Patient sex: F
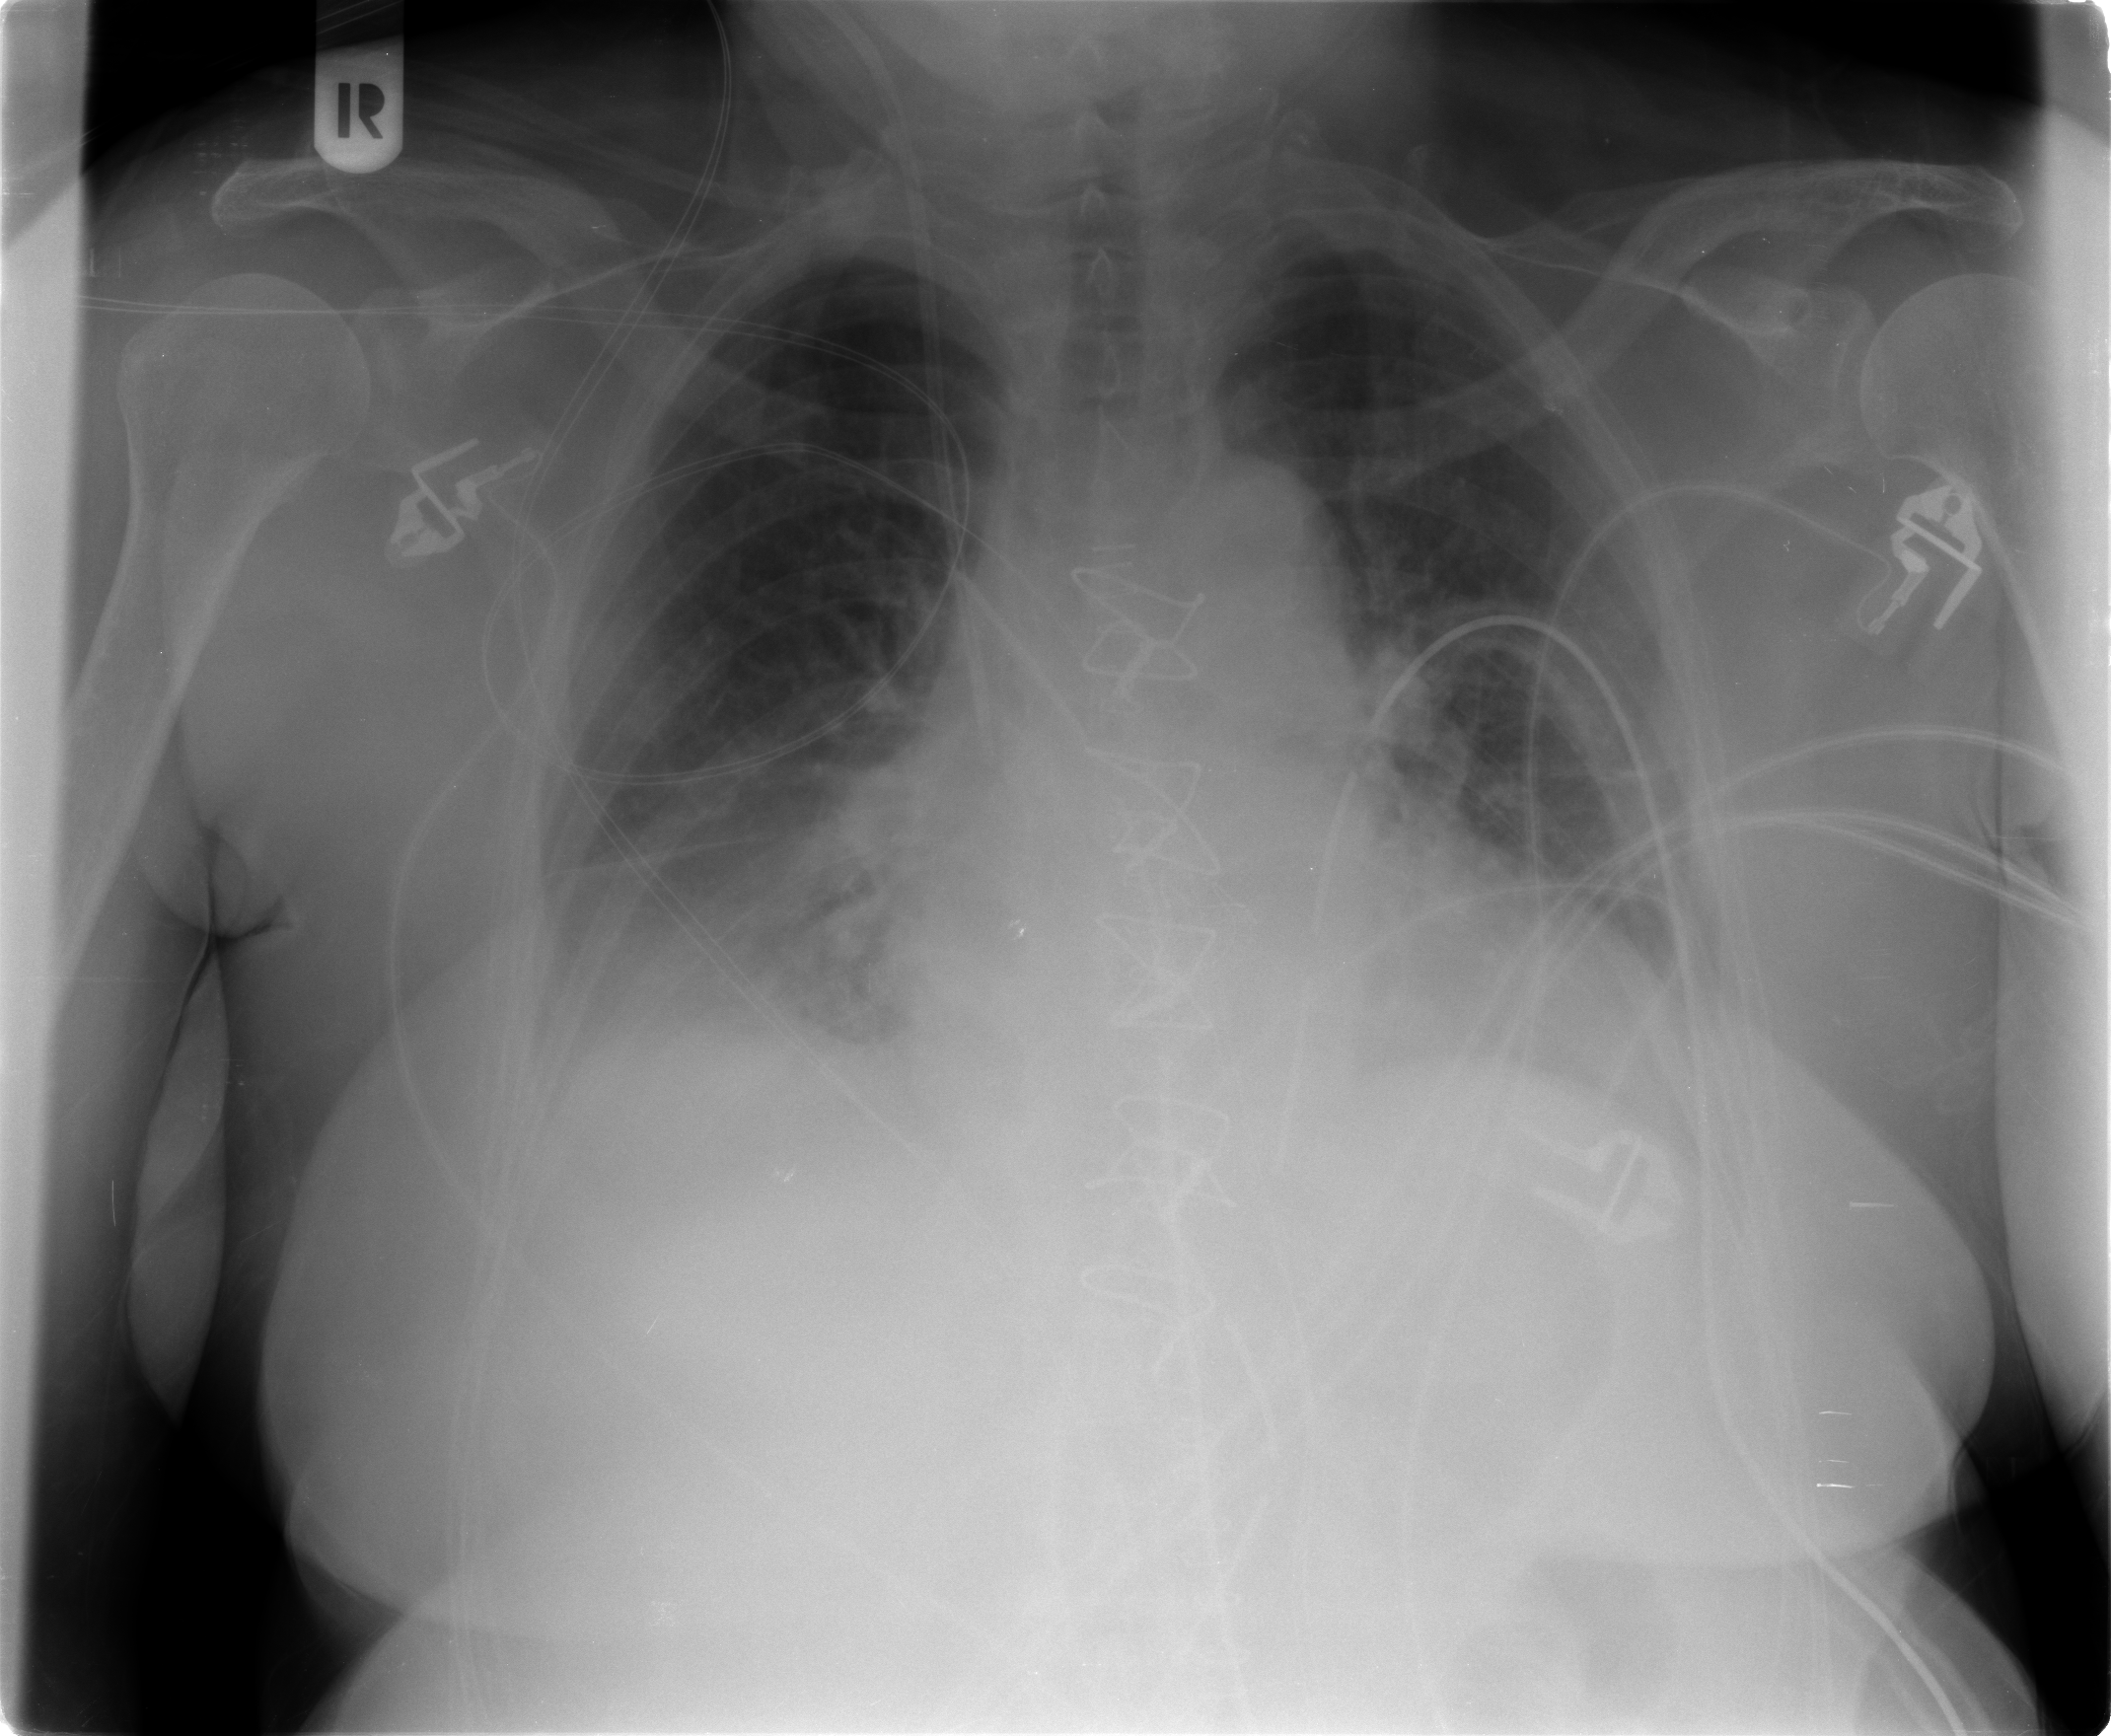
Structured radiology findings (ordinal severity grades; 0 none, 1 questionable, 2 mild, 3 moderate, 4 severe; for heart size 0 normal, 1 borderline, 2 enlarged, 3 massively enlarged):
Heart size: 2
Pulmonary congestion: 2
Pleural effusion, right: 2
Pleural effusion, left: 1
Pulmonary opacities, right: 0
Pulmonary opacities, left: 1
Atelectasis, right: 2
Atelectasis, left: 2